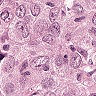
Metastatic tissue present: yes